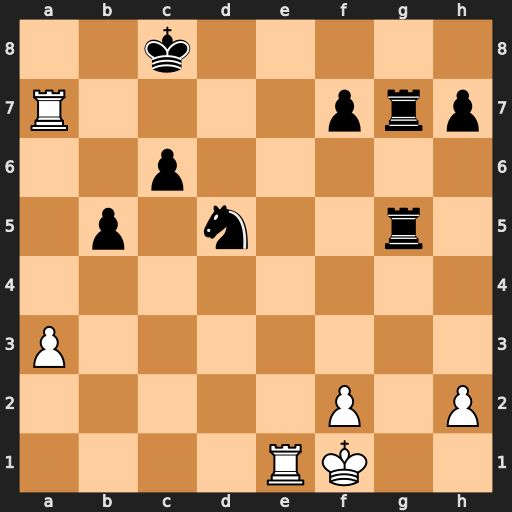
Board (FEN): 2k5/R4prp/2p5/1p1n2r1/8/P7/5P1P/4RK2
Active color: w
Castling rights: -
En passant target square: -
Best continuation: Re8#